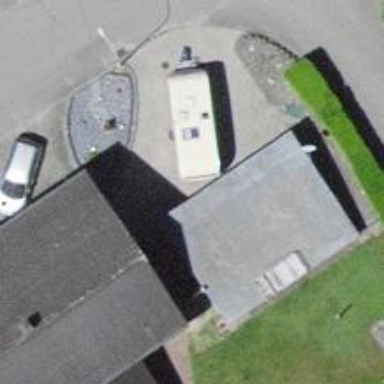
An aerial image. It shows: Garage.